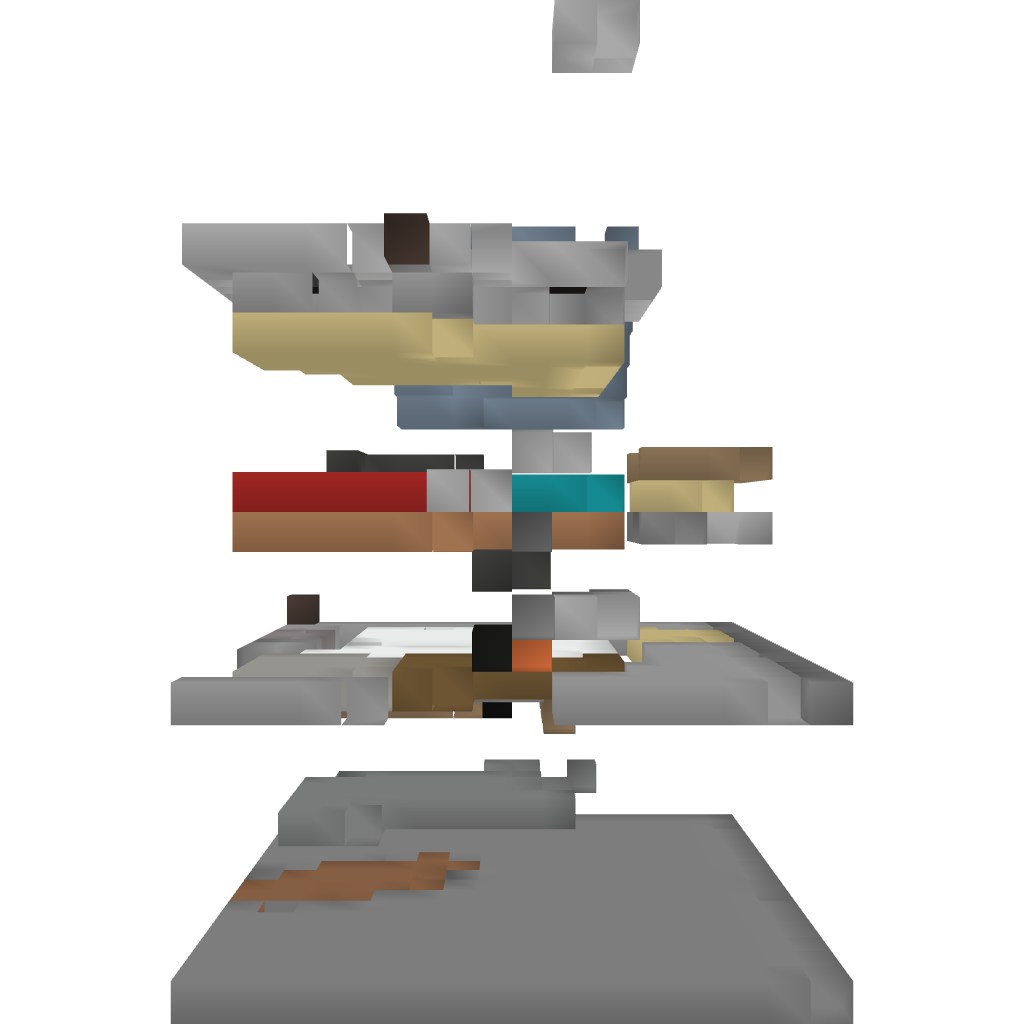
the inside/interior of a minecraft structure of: A Schwoerer Haus Building